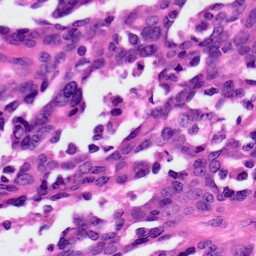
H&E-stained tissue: Ovarian